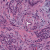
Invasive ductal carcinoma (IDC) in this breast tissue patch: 1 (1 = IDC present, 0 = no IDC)